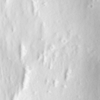
Label: not_dusty